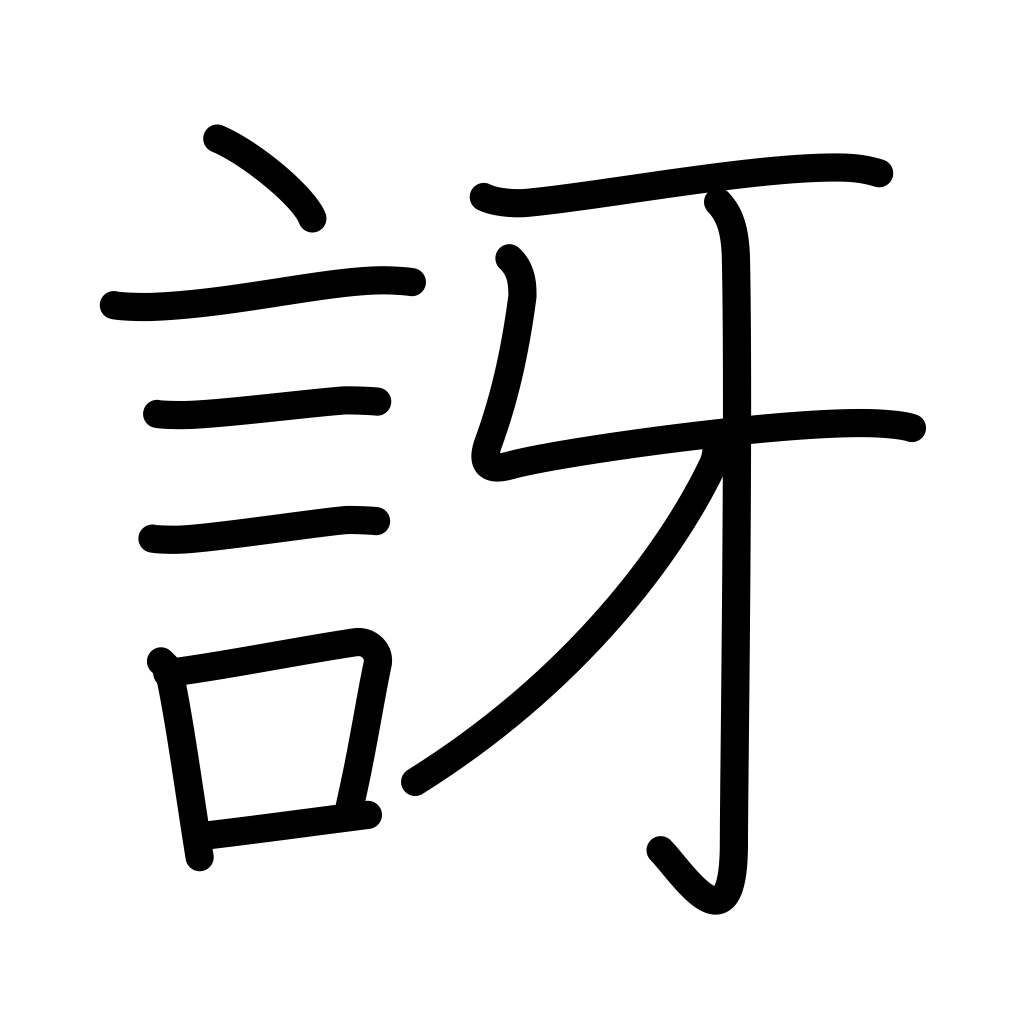
Meaning: doubt